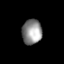
Tissue: lung
Cell type: Epithelial cells
Senescence score: 0.1763
Nuclear area (px): 484
Mean DAPI intensity: 143.19